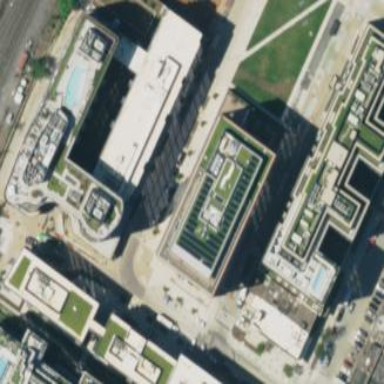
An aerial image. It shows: Office building.